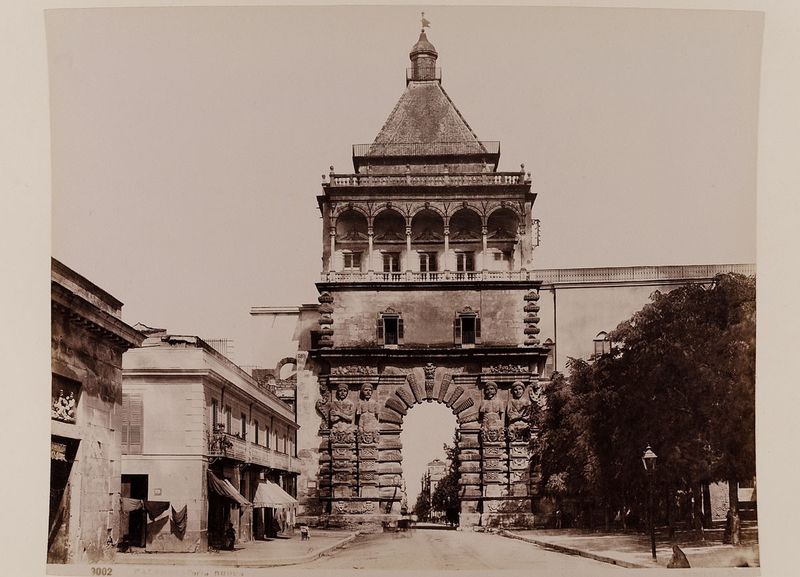
Titel: 9002 Palermo. Porta Nuova
Künstler: Giorgio Sommer
Standort: Hamburg
Institution: Museum für Kunst und Gewerbe Hamburg
Schlagwörter: architektur, foto, fotografie, photographie, photo, karton, stadtmauer, architekturfotografie, albumin, lichtbild, reisefotografie, historische, architekturphotographie, bildwerke, angewandte und bildende kunst, hessische systematik, schwarzweißpositivverfahren, silbersalzverfahren, schwarzweißfotografie, gebäude, örtlichkeit, straße, stätte, straßen, plätze, reisephotographie, albuminpapier